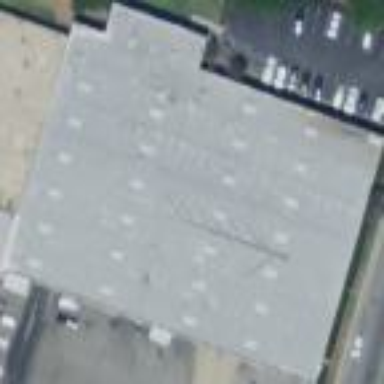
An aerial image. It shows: Industrial building.